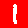
Digit: 1